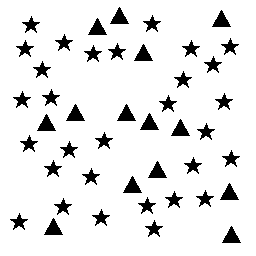
Squares: 0
Triangles: 14
Stars: 30
Total shapes: 44